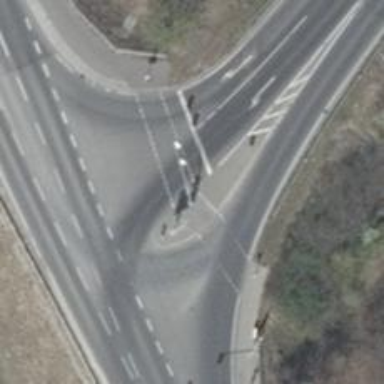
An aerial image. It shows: Asphalt footway with marked crossing equipped with traffic signals.